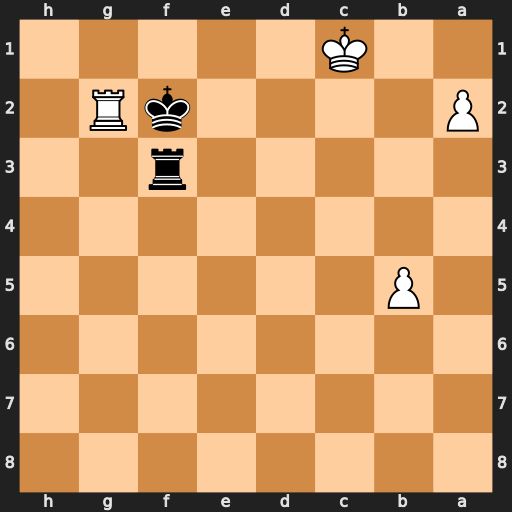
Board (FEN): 8/8/8/1P6/8/5r2/P4kR1/2K5
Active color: b
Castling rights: -
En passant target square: -
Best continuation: Kxg2 Kb2 Kg3 a4 Kf4